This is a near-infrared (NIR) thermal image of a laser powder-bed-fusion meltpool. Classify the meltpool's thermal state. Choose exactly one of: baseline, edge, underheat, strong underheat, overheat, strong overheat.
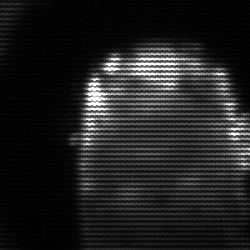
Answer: baseline